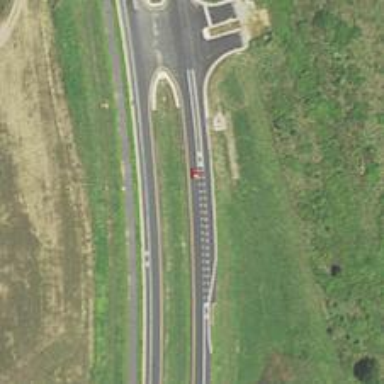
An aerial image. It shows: Secondary road.